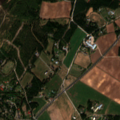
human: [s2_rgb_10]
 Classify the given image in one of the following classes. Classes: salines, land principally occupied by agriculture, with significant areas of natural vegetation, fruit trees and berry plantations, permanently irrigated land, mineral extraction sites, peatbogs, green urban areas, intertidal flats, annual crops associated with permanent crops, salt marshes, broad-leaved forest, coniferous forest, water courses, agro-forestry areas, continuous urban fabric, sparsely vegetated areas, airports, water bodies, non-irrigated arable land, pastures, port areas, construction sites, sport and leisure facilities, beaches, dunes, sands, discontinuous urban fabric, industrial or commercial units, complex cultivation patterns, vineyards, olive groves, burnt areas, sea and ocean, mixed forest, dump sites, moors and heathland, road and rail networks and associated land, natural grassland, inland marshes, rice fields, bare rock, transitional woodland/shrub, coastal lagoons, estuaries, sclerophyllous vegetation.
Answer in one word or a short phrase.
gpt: discontinuous urban fabric, non-irrigated arable land, broad-leaved forest, coniferous forest, mixed forest